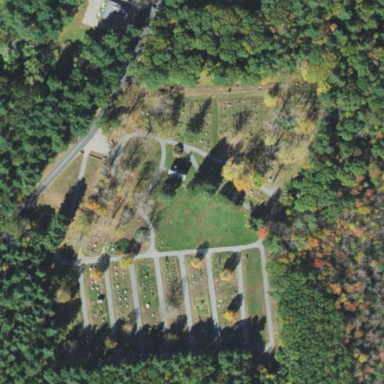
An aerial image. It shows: Cemetery that holds historical significance.